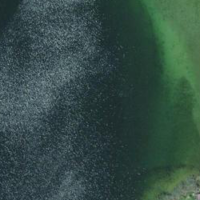
EUNIS habitat code: 14
Species observed at this site:
Corvus corone
Alcedo atthis
Sylvia borin
Botaurus stellaris
Bucephala clangula
Aegithalos caudatus
Sylvia atricapilla
Spinus spinus
Poecile palustris
Larus michahellis
Ardea purpurea
Cygnus olor
Ardea alba
Erithacus rubecula
Cuculus canorus
Cyanistes caeruleus
Sturnus vulgaris
Chloris chloris
Larus canus
Pyrrhula pyrrhula
Troglodytes troglodytes
Aix sponsa
Aix galericulata
Passer domesticus
Mareca penelope
Passer montanus
Turdus merula
Circus aeruginosus
Spatula clypeata
Mareca strepera
Hirundo rustica
Locustella luscinioides
Mergus merganser
Milvus milvus
Milvus migrans
Sterna hirundo
Turdus pilaris
Motacilla alba
Tachybaptus ruficollis
Certhia brachydactyla
Podiceps cristatus
Actitis hypoleucos
Fulica atra
Anas crecca
Anthus spinoletta
Dendrocopos major
Podiceps nigricollis
Turdus viscivorus
Buteo buteo
Gallinago gallinago
Chroicocephalus ridibundus
Phylloscopus collybita
Phragmites australis
Gallinula chloropus
Pica pica
Sitta europaea
Columba livia
Saxicola rubicola
Falco tinnunculus
Picus viridis
Acrocephalus scirpaceus
Melanitta nigra
Acrocephalus arundinaceus
Anas platyrhynchos
Aythya ferina
Streptopelia decaocto
Ixobrychus minutus
Aythya fuligula
Fringilla coelebs
Coloeus monedula
Carduelis carduelis
Columba palumbus
Phalacrocorax carbo
Dryobates minor
Parus major
Anser anser
Ciconia ciconia
Accipiter nisus